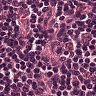
Metastatic tissue present: no